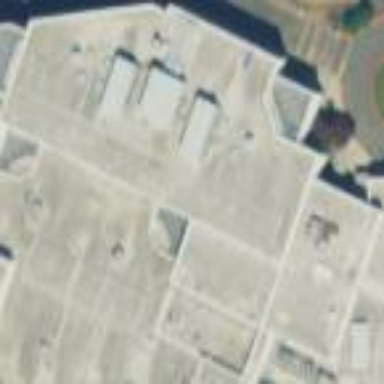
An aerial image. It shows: Part of building.